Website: lowes
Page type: address-validator
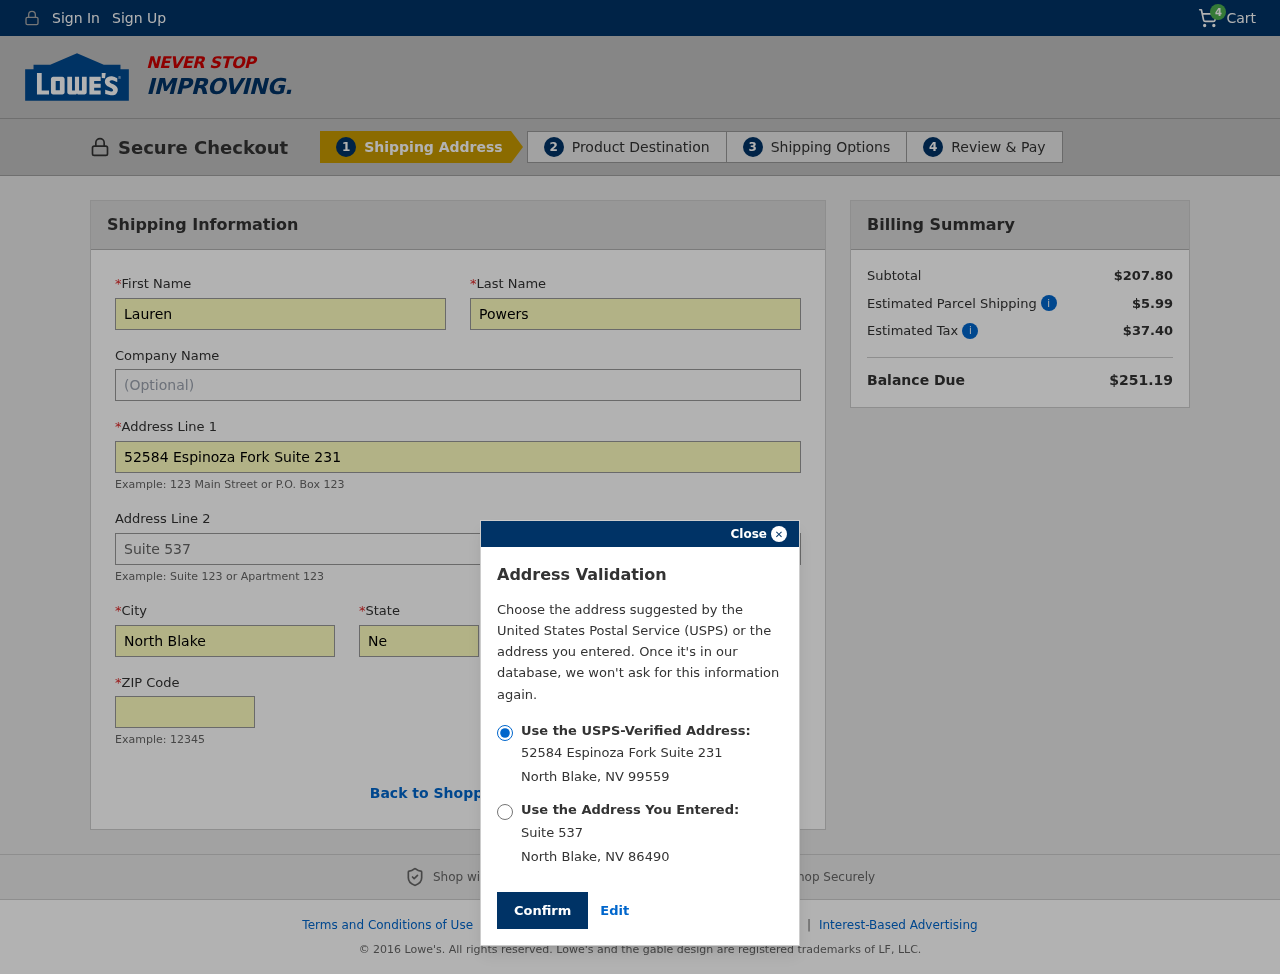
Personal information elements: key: PII_CITY
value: North Blake
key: PII_FIRSTNAME
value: Lauren
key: PII_LASTNAME
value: Powers
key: PII_POSTCODE
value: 99559
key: PII_POSTCODE2
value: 86490
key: PII_STATE
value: Nevada
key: PII_STATE_ABBR
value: NV
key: PII_STREET
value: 52584 Espinoza Fork Suite 231
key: PII_STREET2
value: Suite 537
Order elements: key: ORDER_NUM_ITEMS
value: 4
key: ORDER_SUBTOTAL
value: $207.80
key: ORDER_SHIPPING_COST
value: $5.99
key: ORDER_TAX
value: $37.40
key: ORDER_TOTAL
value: $251.19